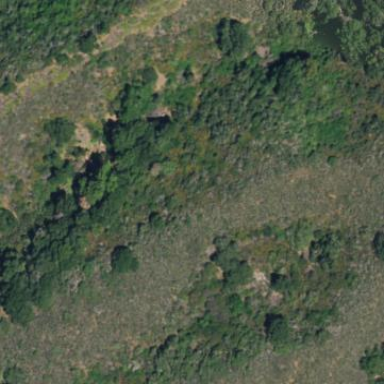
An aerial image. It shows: Area covered in scrub vegetation.